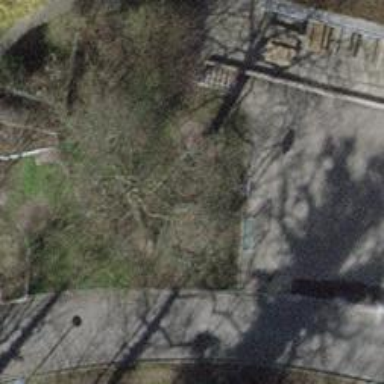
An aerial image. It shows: Bench for seating.